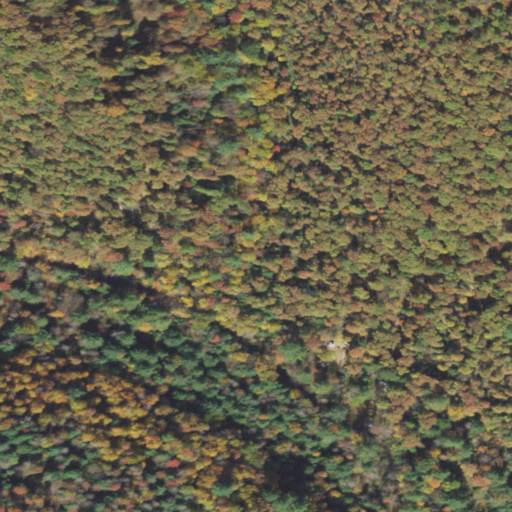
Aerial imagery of valley in Pennsylvania named Little Buckhorn Hollow containing mixed forest, deciduous forest, open development, evergreen forest, and low intensity development